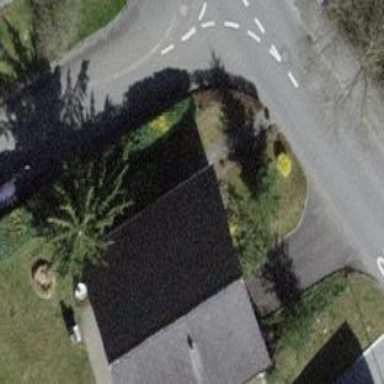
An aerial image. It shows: Building with tile roof.